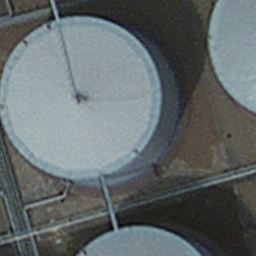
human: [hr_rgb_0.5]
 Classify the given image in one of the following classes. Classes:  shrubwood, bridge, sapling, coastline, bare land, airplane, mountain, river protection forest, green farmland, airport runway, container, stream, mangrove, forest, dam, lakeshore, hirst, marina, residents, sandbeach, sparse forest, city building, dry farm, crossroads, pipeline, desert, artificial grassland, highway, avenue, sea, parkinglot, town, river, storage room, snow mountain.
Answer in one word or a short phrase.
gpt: storage room